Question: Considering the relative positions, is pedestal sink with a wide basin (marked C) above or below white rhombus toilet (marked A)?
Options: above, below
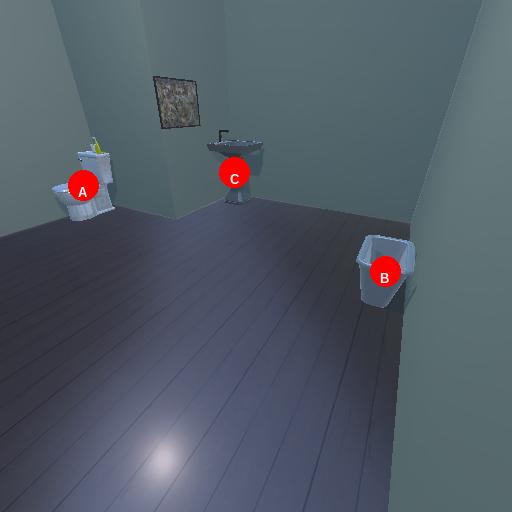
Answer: above